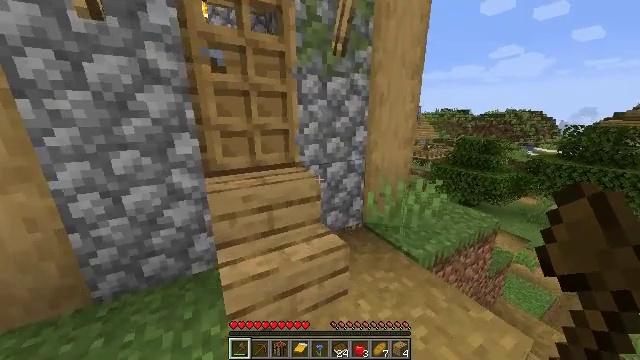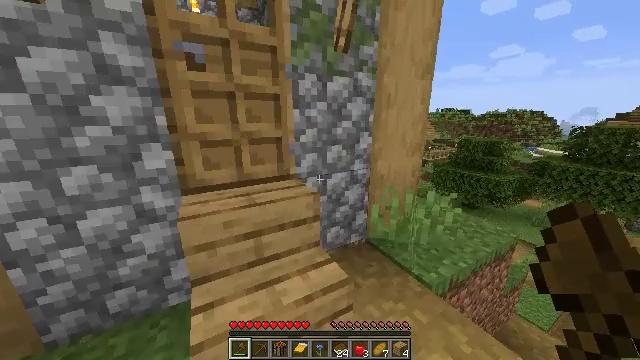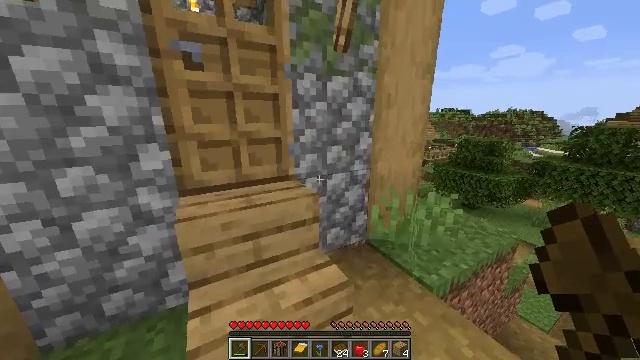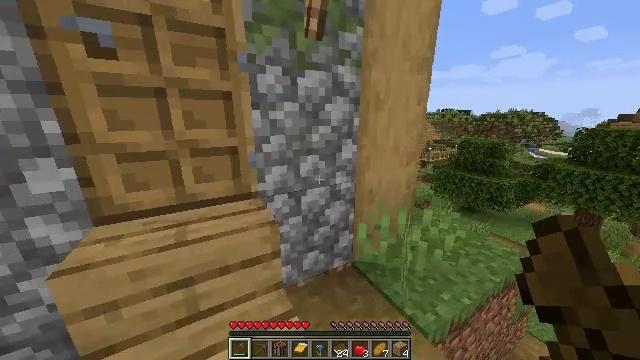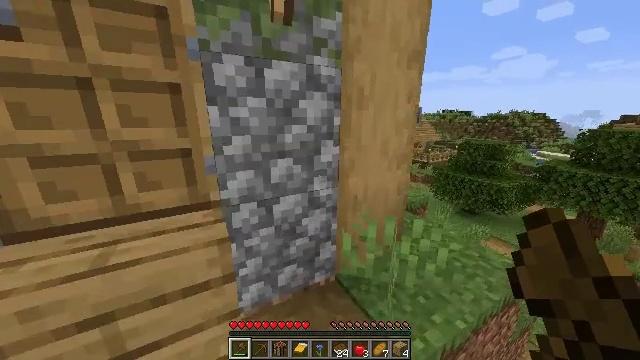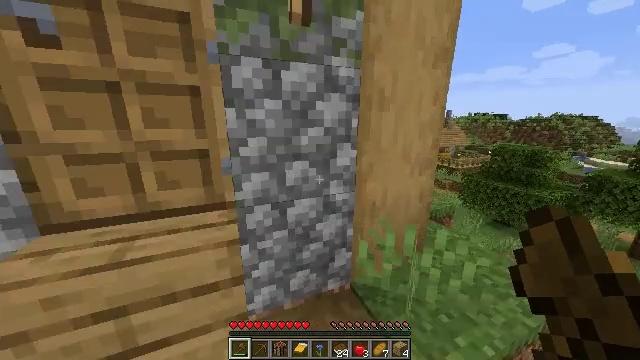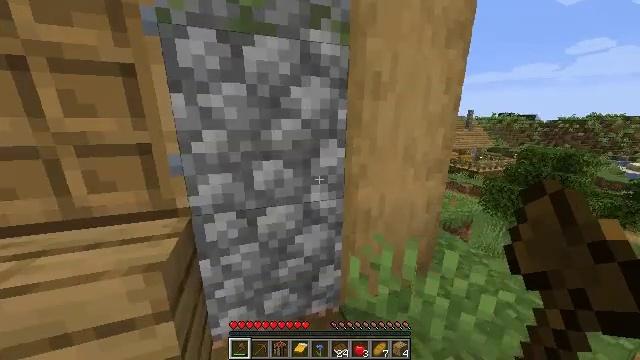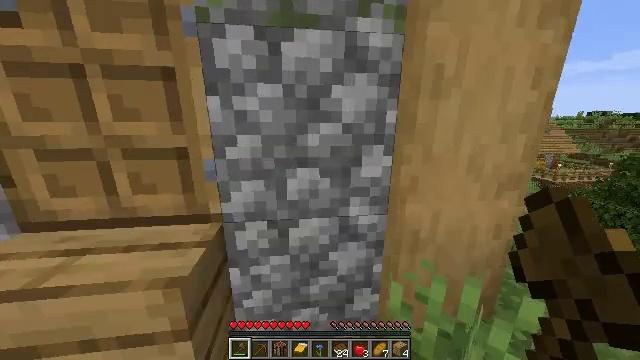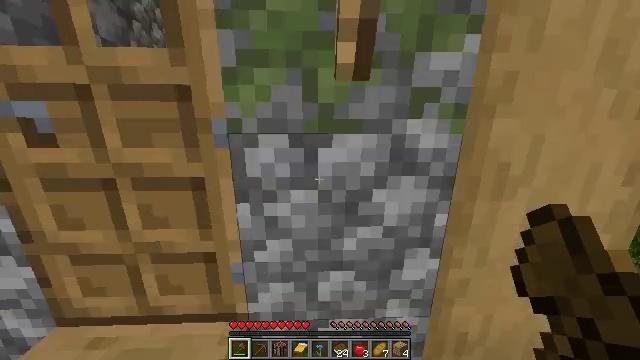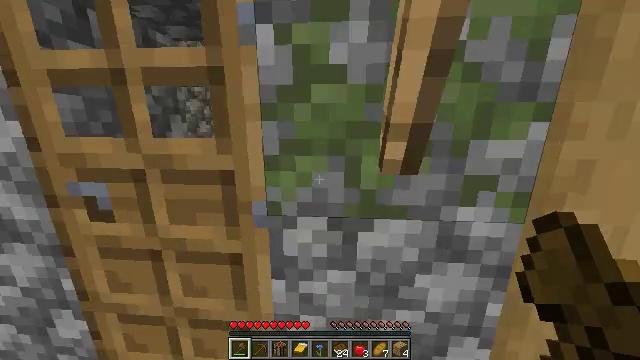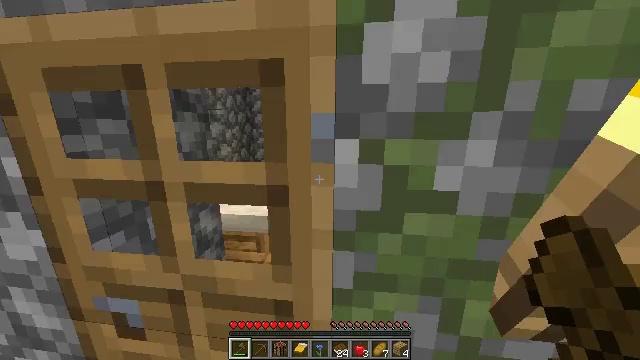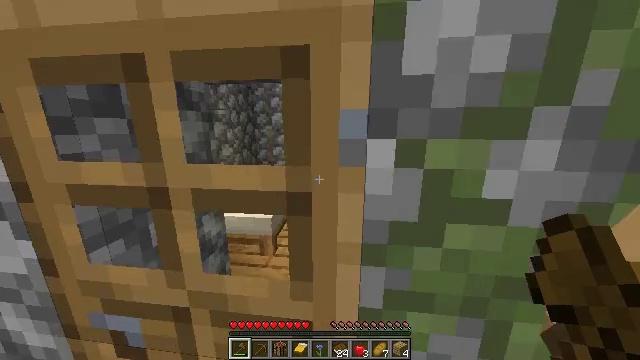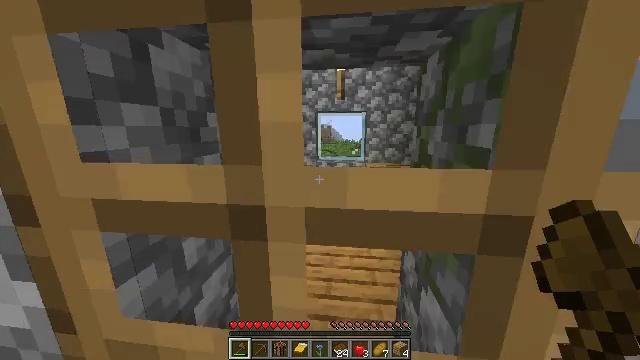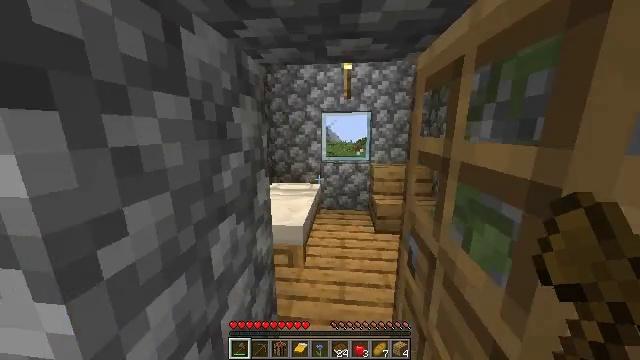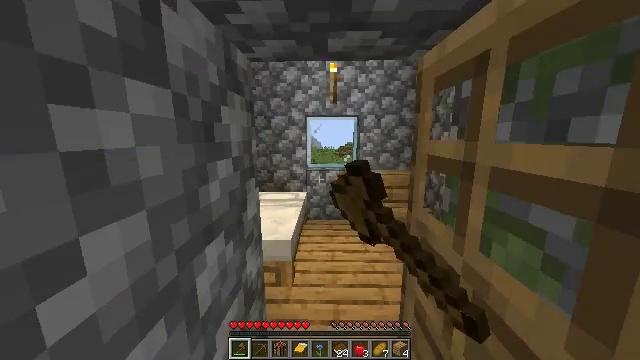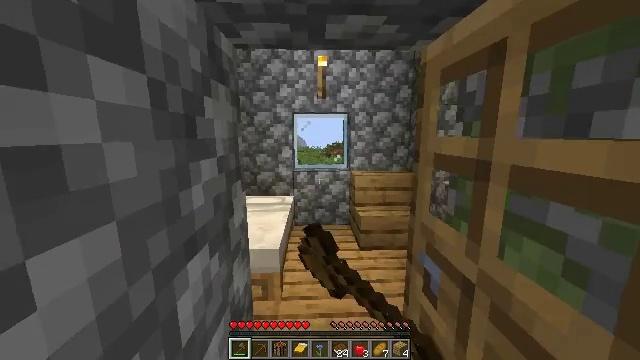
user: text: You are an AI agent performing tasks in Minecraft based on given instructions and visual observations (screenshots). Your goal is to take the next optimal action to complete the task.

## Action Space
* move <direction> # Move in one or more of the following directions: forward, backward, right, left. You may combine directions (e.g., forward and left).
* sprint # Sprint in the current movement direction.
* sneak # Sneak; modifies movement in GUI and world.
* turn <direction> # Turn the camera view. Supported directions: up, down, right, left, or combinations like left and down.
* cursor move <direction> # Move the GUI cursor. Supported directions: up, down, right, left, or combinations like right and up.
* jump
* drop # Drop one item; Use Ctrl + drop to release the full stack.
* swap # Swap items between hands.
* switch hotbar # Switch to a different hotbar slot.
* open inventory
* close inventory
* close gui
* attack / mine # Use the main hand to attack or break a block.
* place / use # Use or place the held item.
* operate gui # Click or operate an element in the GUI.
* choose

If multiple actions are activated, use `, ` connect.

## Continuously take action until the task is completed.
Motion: motion action
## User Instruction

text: Collect a hay block for crafting.
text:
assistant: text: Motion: move forward, use / place
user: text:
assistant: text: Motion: move forward and move right, use / place
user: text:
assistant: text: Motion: move forward and move right, use / place
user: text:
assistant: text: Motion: move forward and move right
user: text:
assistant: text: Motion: move forward and move right, turn left
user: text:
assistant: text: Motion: move forward, turn left
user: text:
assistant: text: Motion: move forward and move left, turn left
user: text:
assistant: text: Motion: move forward and move left, turn left
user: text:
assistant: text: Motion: move forward and move left, turn left and up
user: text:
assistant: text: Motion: move forward and move left, turn left
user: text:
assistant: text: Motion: move forward and move left
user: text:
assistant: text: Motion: move forward and move left
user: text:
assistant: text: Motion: move forward, use / place
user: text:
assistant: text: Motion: turn right and up, use / place
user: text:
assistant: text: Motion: turn right, use / place
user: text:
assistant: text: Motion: no_op
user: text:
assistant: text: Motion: no_op
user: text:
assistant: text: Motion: no_op
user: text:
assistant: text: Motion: no_op
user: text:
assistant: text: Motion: no_op
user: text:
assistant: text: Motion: move forward, turn left and down
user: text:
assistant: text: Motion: move forward, turn left and down
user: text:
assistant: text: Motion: move forward, turn down
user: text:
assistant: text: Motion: move forward, turn down
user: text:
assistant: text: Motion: move forward, turn right and down
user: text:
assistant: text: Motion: move forward
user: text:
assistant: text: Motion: move forward, turn left and down
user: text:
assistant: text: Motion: move forward, turn left
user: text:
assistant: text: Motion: move forward, turn right and up
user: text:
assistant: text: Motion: turn right and up